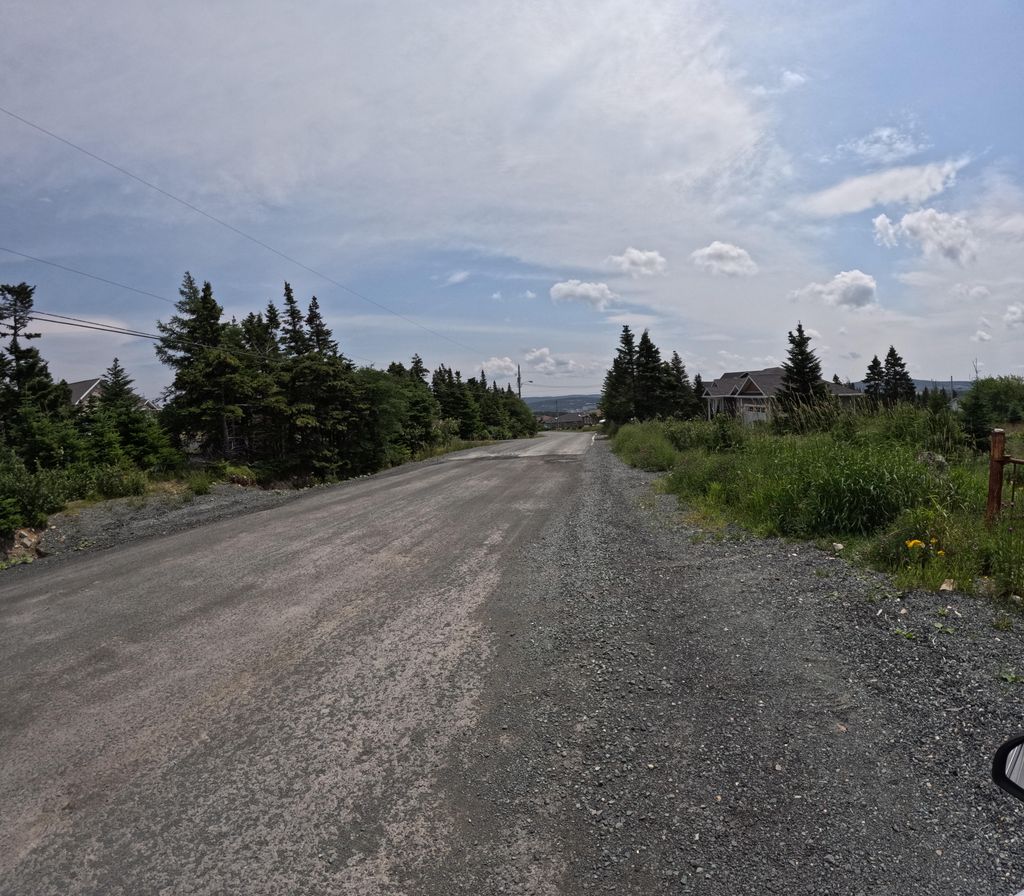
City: st_johns